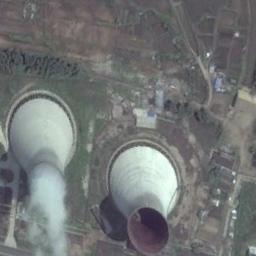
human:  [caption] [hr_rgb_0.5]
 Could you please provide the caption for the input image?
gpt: The thermal power station is on the bare land with white mist above .

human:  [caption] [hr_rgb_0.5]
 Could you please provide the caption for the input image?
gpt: There is a thermal power station and a house in the open space by the road .

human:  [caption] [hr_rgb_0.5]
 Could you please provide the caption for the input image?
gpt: A building is next to the thermal power station .

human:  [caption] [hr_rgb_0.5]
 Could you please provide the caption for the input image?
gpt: There are simple buildings in a thermal power station, there are two cooling towers, one is steaming .

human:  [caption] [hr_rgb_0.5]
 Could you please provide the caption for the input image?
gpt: There are two chimneys on the thermal power station .